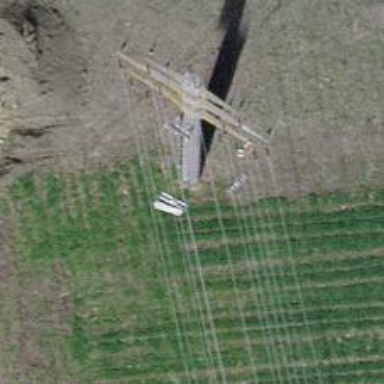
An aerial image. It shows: Power line in the image.